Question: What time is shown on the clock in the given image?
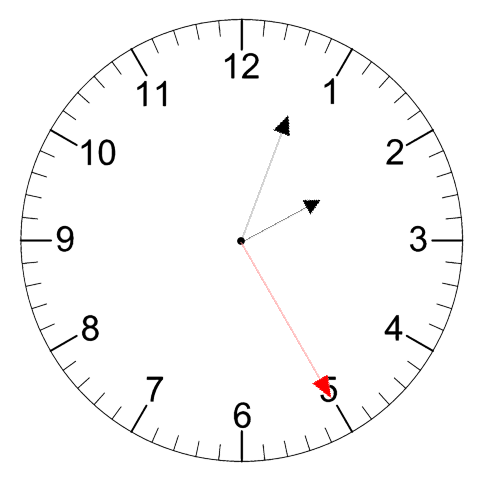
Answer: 02:03:25